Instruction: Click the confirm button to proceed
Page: seats
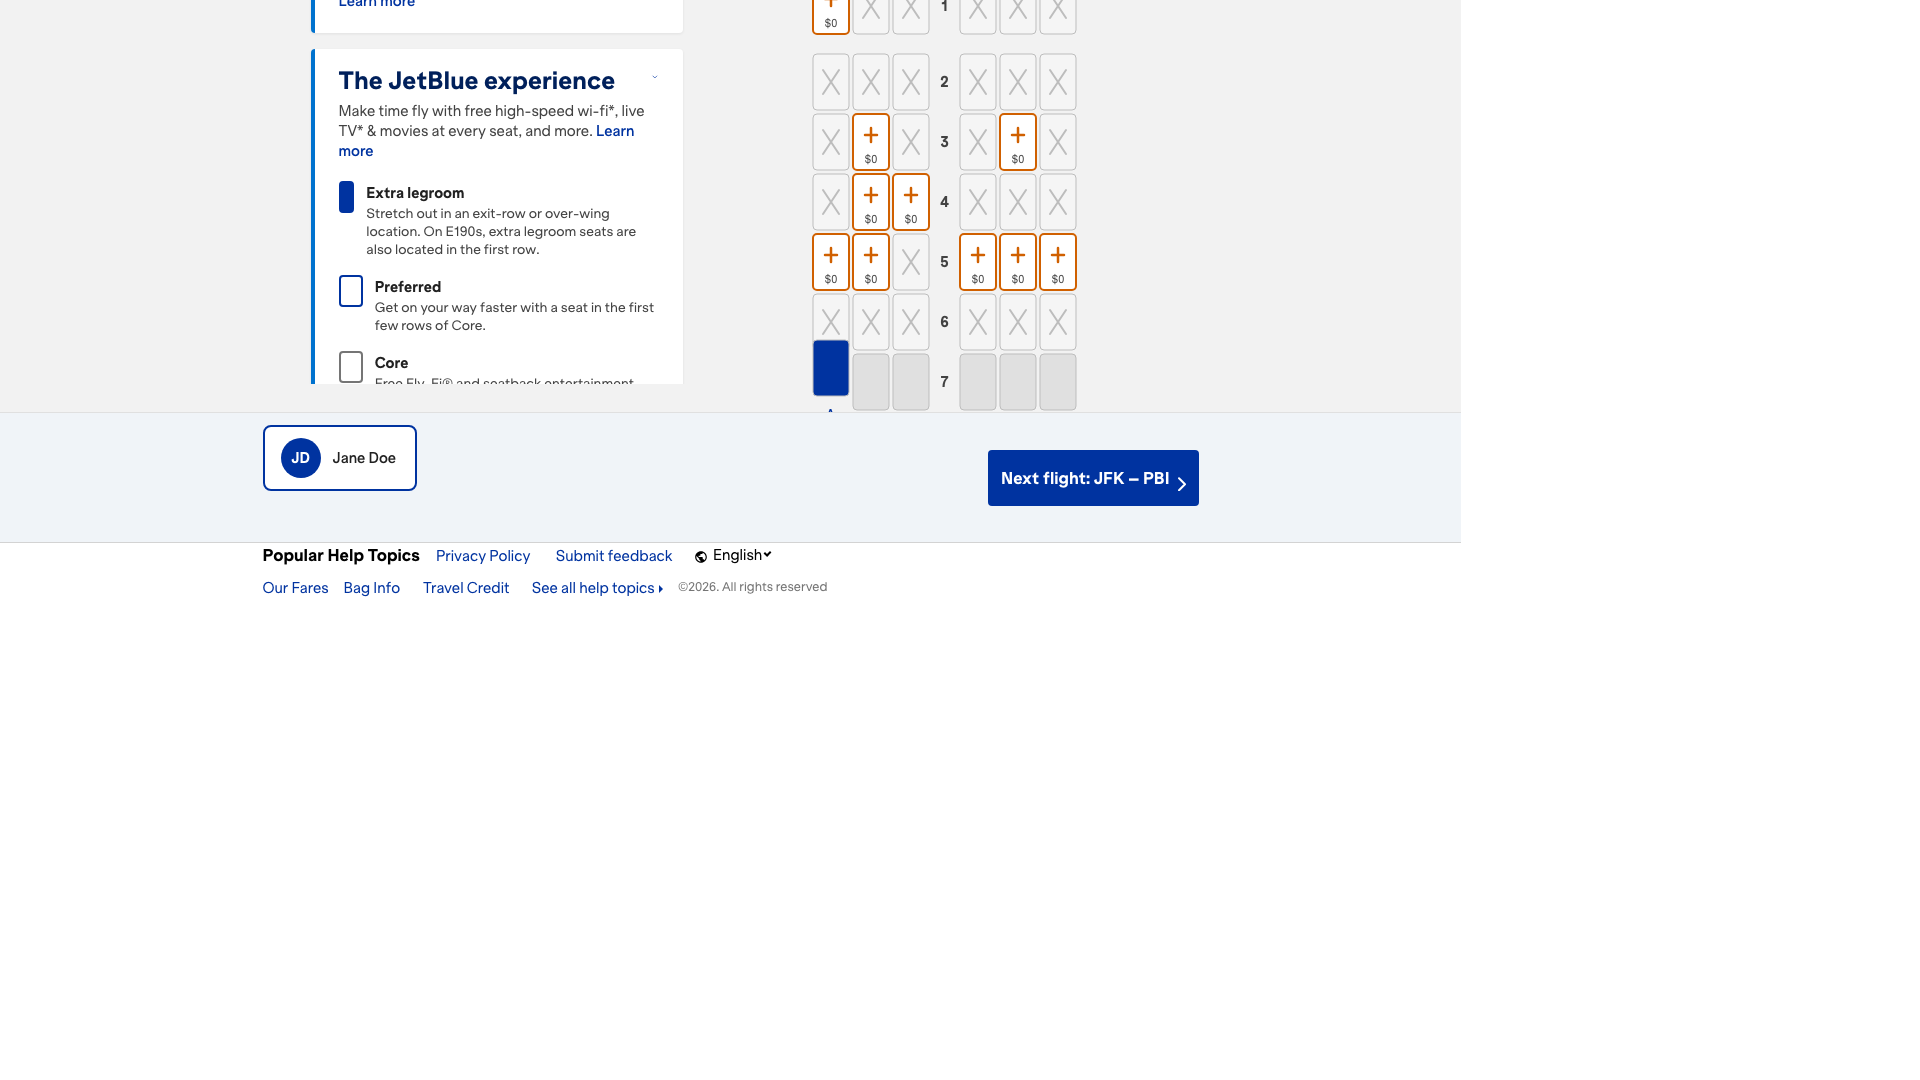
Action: click